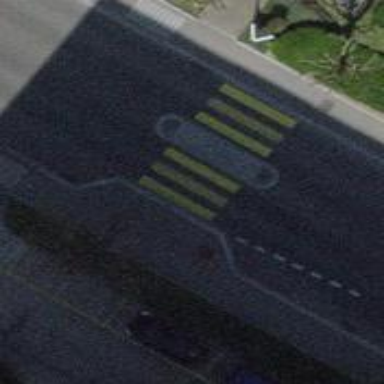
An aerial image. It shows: Uncontrolled crossing with central island on the road.